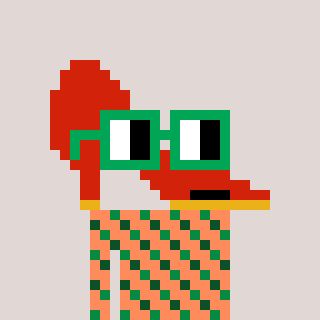
a pixel art character with square green glasses, a highheel-shaped head and a peachy-colored body on a warm background